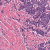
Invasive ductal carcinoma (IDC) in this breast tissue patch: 1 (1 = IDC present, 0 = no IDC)